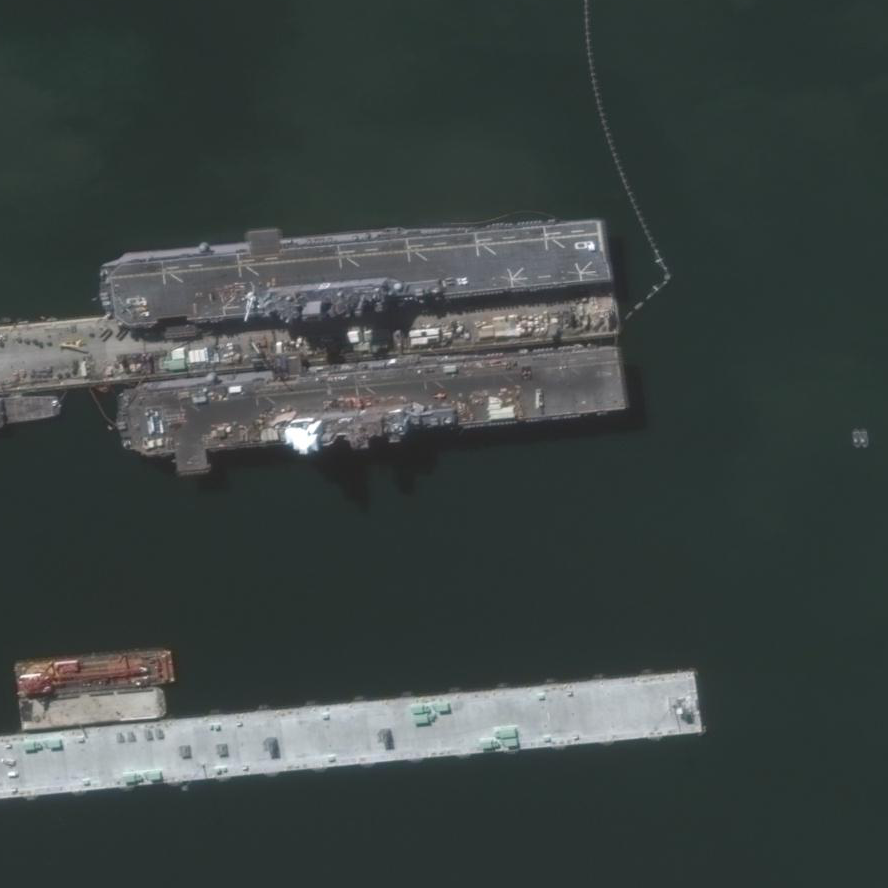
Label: assault